Aerial crown-view tile of a tropical tree (Barro Colorado Island, Panama), acquired 20240918:
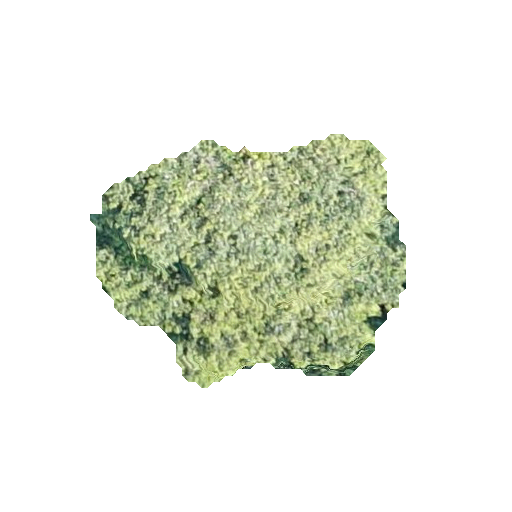
Species: Luehea seemannii
GBIF accepted scientific name: Luehea seemannii
Crown area: 92.255 m²